Field crop: maize
Growth stage: 2
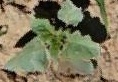
Species: datura